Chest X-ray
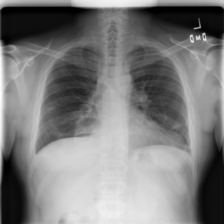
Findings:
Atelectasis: negative
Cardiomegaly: negative
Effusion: positive
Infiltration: negative
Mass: negative
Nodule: negative
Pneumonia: negative
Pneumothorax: negative
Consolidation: negative
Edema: negative
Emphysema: negative
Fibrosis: negative
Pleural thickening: negative
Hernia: negative